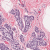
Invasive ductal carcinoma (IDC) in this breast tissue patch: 0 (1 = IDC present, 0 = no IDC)